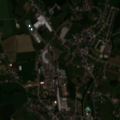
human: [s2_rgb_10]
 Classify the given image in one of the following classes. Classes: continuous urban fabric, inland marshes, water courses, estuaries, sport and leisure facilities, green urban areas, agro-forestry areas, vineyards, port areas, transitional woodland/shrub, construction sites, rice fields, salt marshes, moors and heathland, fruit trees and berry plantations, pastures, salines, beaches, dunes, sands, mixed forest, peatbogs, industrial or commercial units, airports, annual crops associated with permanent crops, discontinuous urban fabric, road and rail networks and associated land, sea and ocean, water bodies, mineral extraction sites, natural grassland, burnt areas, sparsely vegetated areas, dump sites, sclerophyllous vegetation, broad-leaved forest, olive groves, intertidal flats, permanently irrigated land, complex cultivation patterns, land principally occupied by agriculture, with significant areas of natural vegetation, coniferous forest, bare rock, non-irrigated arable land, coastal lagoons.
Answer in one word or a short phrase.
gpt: discontinuous urban fabric, non-irrigated arable land, pastures, complex cultivation patterns, coniferous forest